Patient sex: M
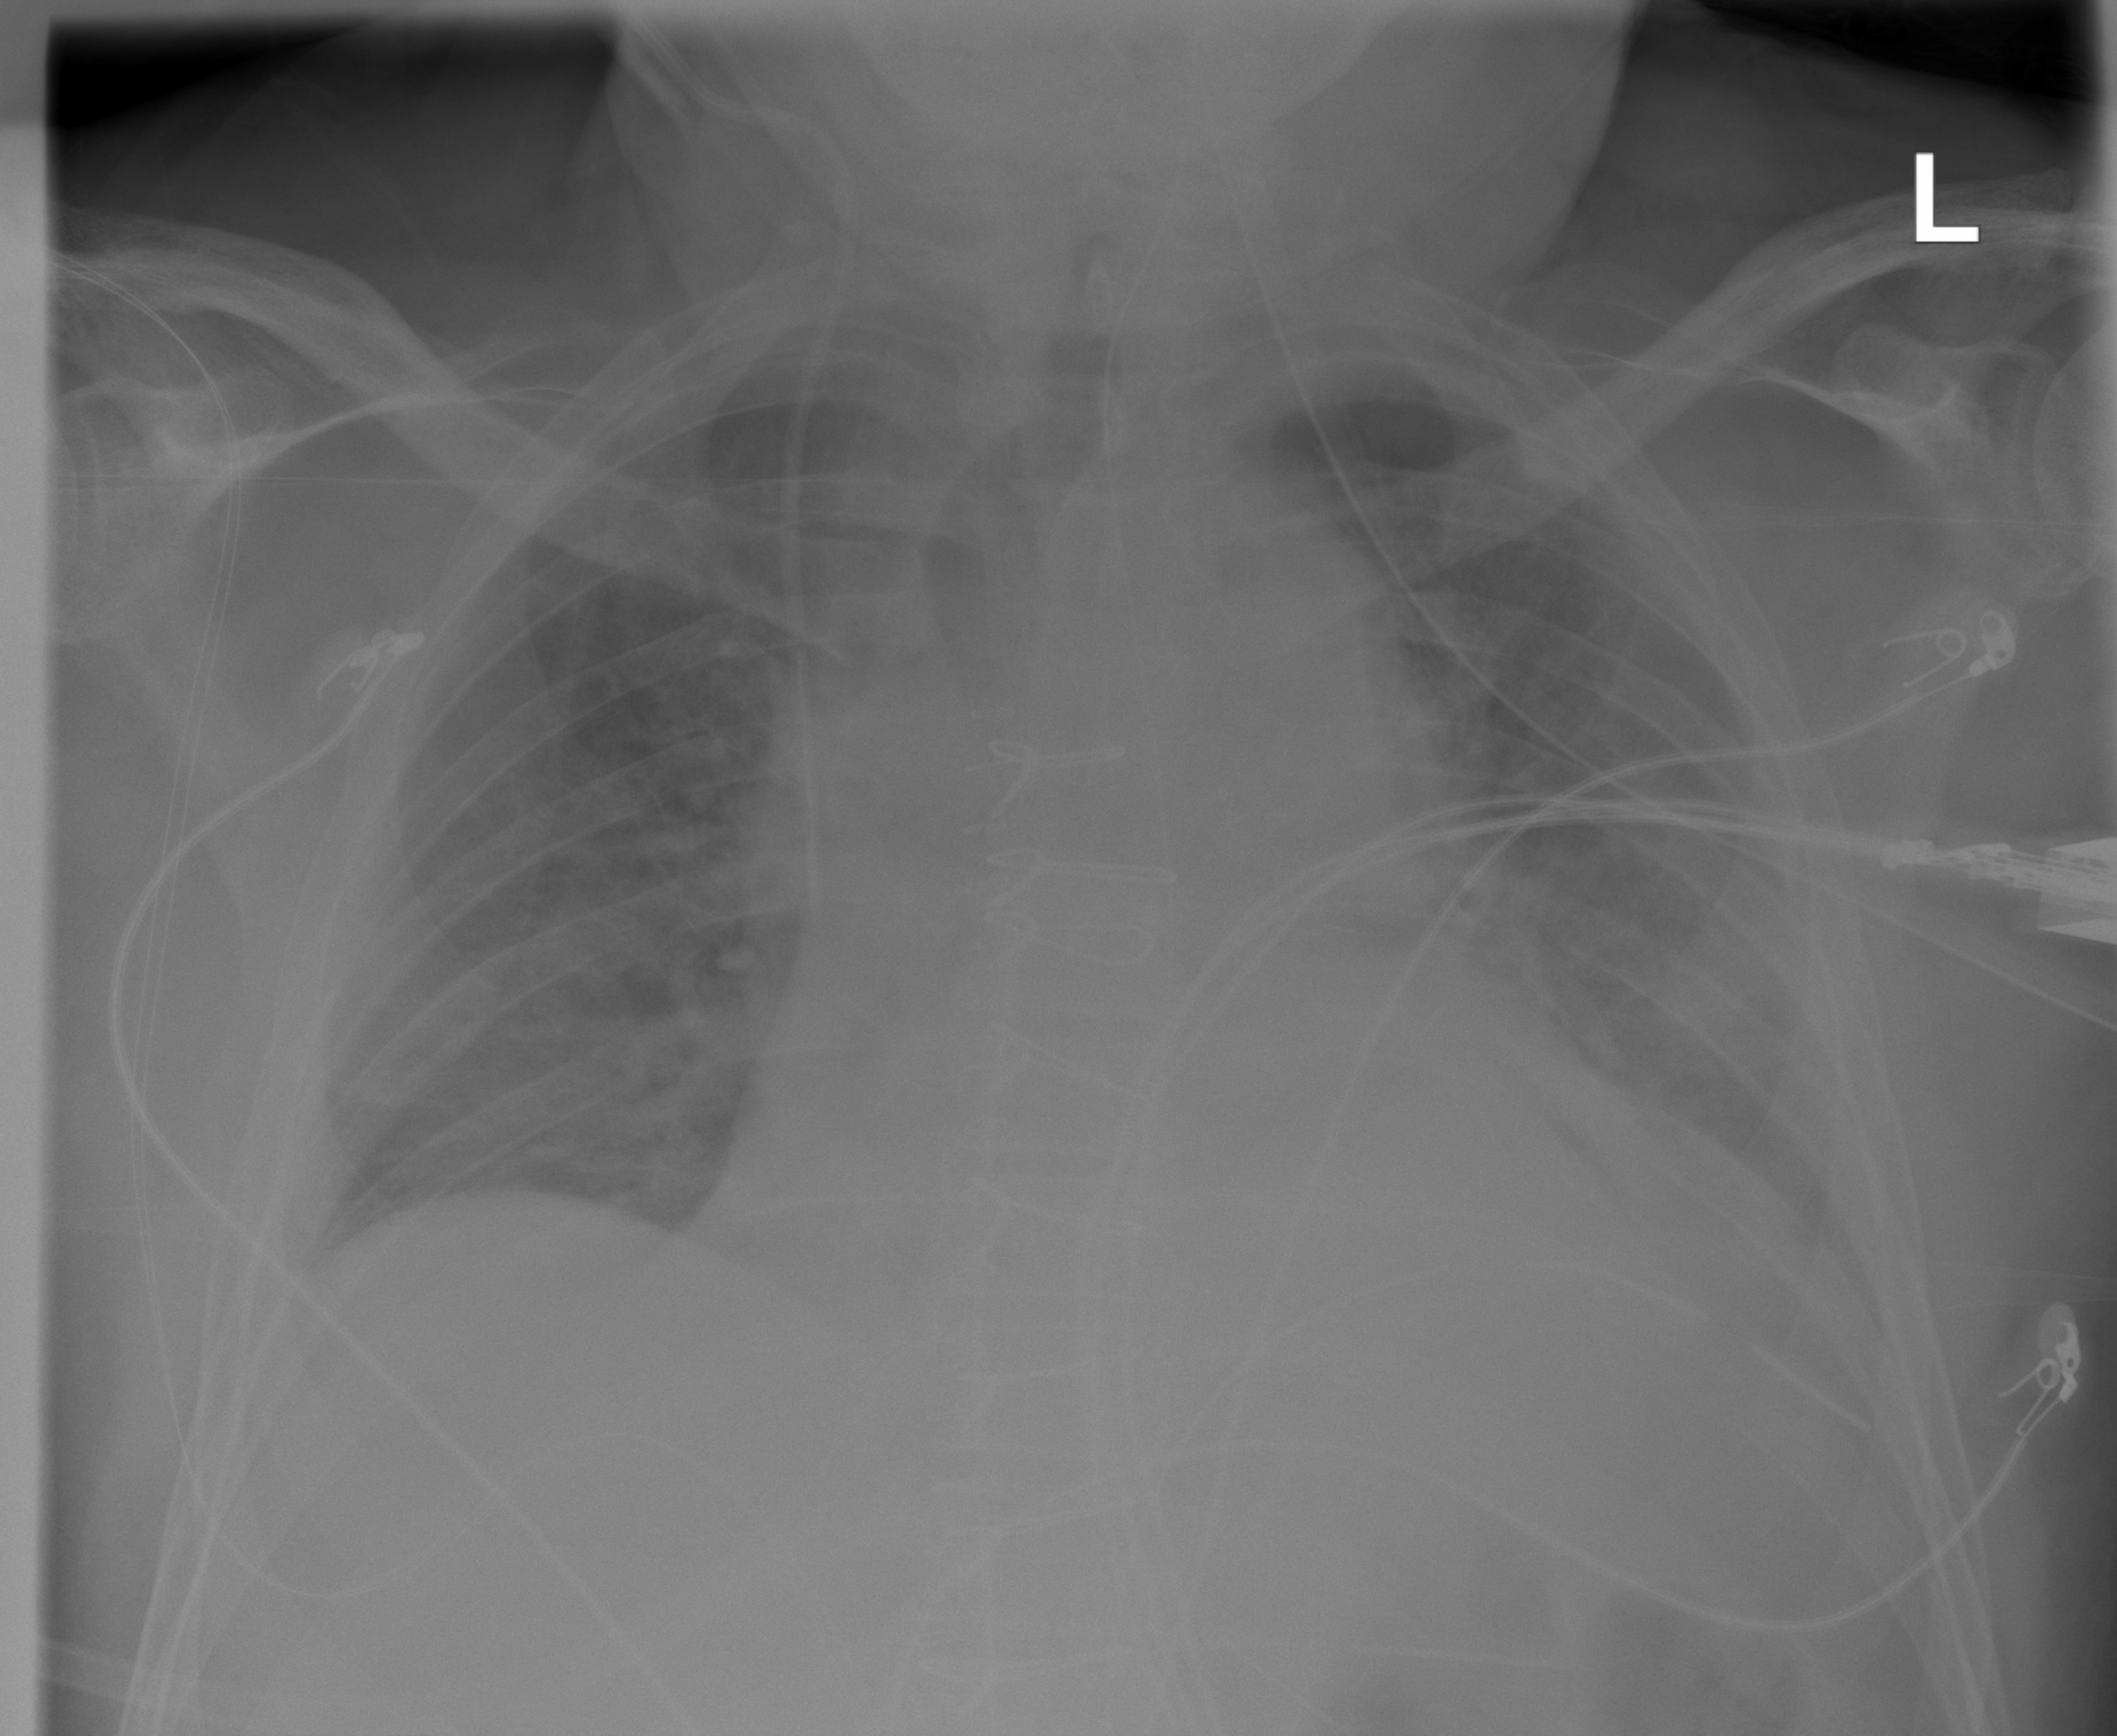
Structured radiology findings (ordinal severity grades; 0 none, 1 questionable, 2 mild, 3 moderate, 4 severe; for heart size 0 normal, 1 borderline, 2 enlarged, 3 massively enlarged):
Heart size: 2
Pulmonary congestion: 2
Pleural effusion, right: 0
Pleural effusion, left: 1
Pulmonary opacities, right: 0
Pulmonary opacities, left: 2
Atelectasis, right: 0
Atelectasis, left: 2